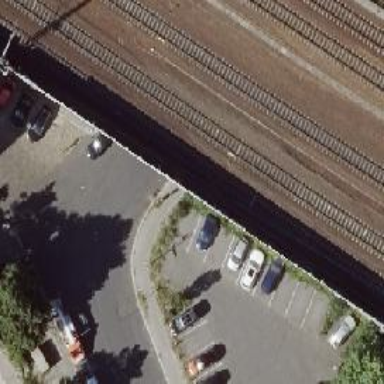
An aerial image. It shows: Milestone along the railway track with catenary mast.